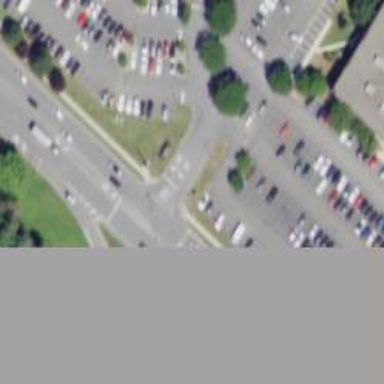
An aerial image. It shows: Unmarked crossing on the road.